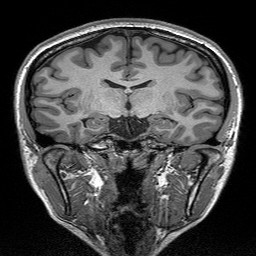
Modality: T1w
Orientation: sagittal
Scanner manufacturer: siemens
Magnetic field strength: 3 T
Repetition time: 2.3 s
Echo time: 0.00298 s